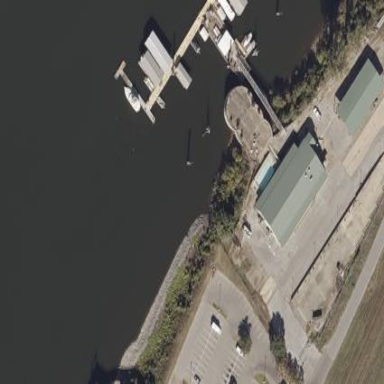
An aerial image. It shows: Sailing club situated along boatyard on waterway.